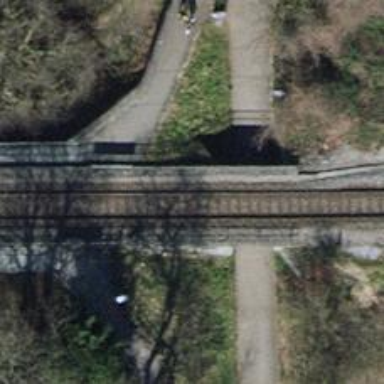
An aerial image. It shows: Railway bridge with electrified tracks and single rail.